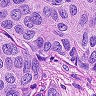
Metastatic tissue present: yes